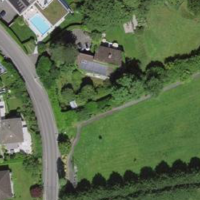
EUNIS habitat code: 53
Species observed at this site:
Cydonia oblonga